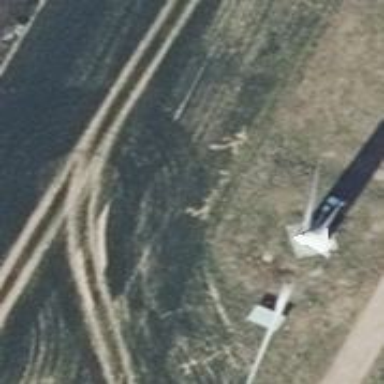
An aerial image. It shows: Wind generator powered by horizontal axis wind turbine.